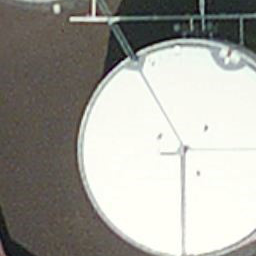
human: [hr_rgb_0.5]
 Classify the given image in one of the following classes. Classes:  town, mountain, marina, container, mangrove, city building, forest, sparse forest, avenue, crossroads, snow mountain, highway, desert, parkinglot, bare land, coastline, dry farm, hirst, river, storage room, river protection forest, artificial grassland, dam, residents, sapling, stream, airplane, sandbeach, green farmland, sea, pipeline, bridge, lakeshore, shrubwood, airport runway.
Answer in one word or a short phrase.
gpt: storage room